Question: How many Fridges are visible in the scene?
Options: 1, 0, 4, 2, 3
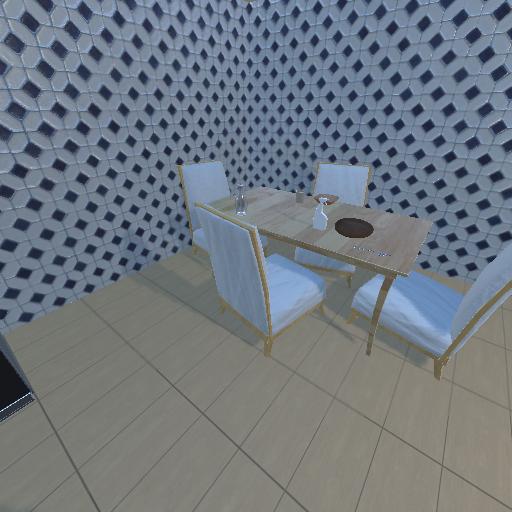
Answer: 1